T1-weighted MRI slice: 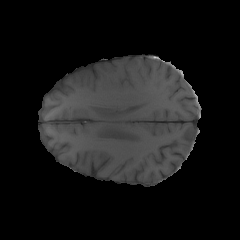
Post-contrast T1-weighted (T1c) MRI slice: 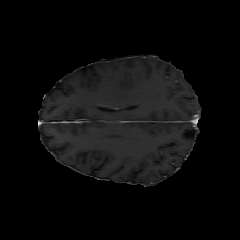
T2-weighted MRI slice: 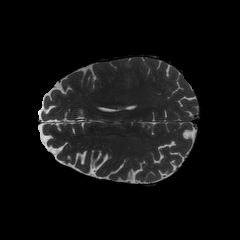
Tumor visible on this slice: no